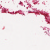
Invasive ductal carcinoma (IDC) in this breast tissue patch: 0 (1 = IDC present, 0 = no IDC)